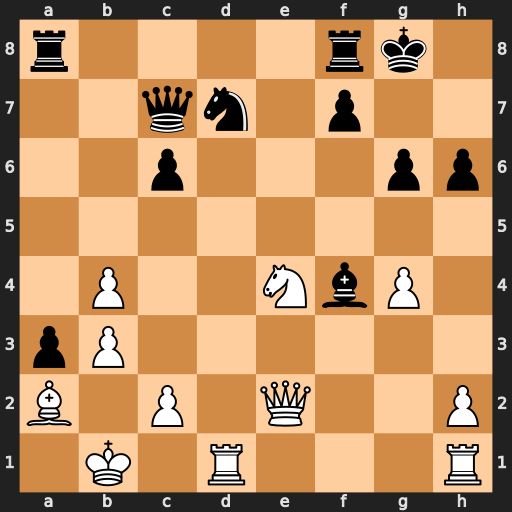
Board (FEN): r4rk1/2qn1p2/2p3pp/8/1P2NbP1/pP6/B1P1Q2P/1K1R3R
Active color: w
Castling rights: -
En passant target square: -
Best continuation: Rxd7 Qe5 c3